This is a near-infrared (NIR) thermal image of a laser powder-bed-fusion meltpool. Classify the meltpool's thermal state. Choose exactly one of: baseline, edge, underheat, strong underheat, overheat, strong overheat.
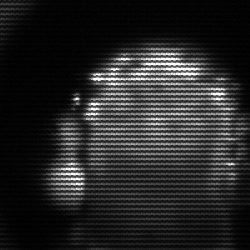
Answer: baseline